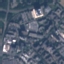
Land use / land cover: Industrial